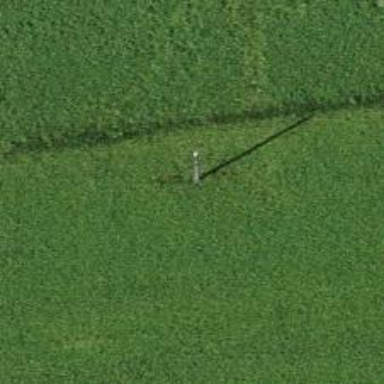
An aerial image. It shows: Utility pole as the man-made structure.